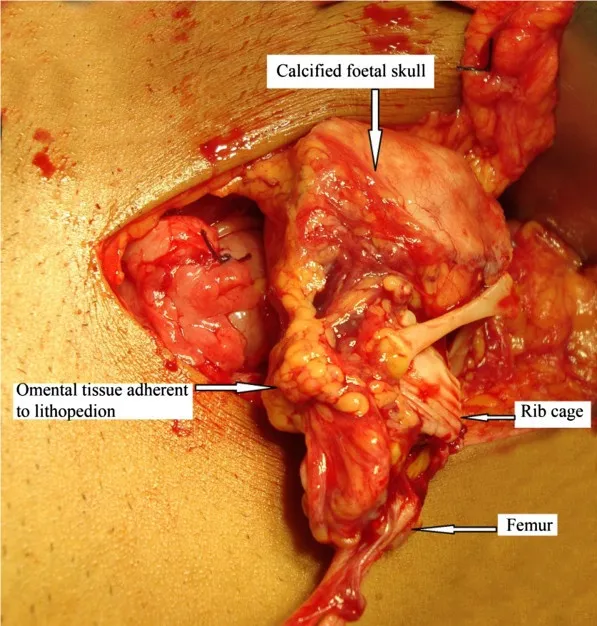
Lithopedion in the process of extraction from abdominal cavity showing adherent omental tissue to calcified mass.
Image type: medical_photograph (other_medical_photograph)